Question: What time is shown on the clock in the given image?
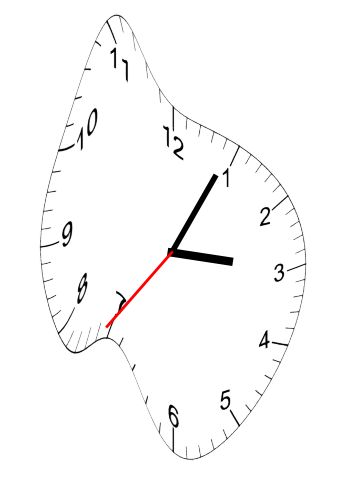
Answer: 03:04:36